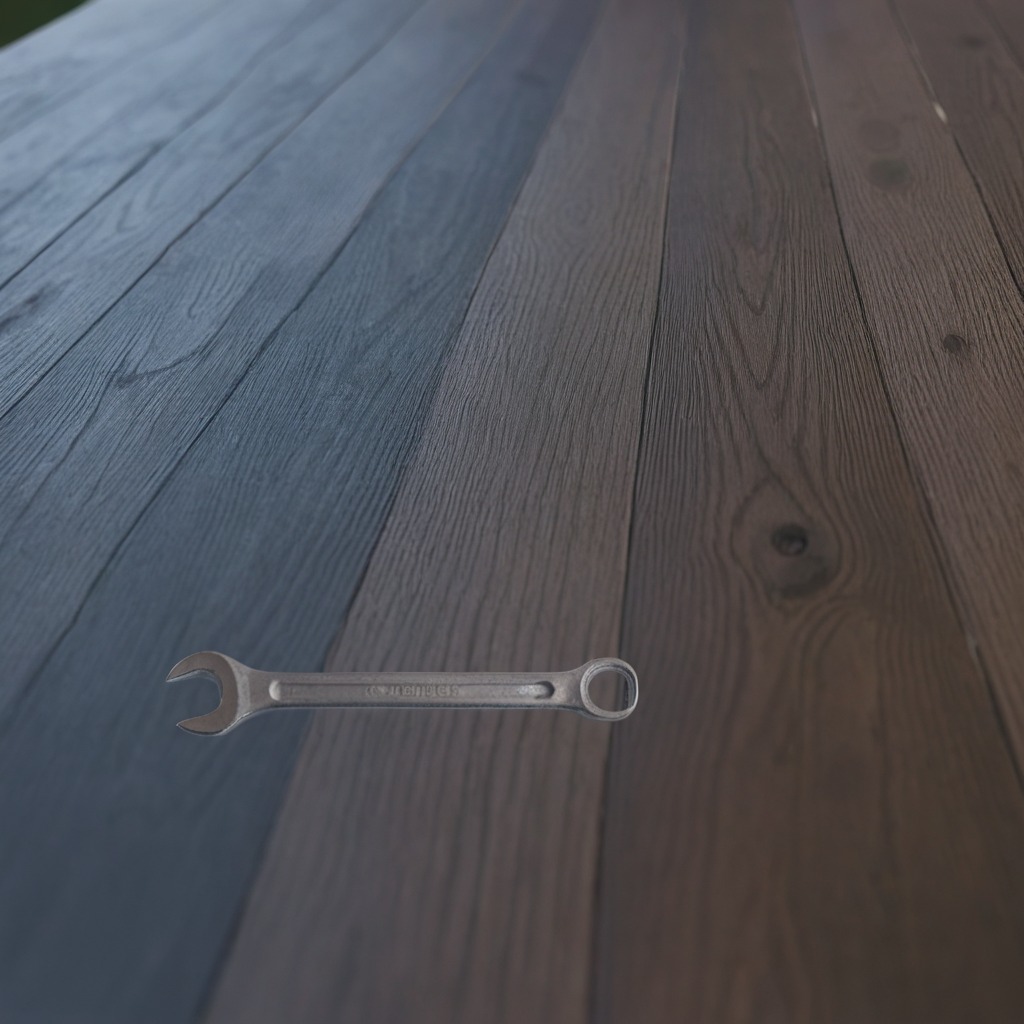
An wrench is lying on a table.